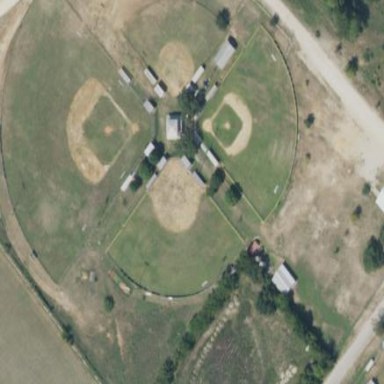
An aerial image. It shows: Baseball pitch for leisure and sports activities.